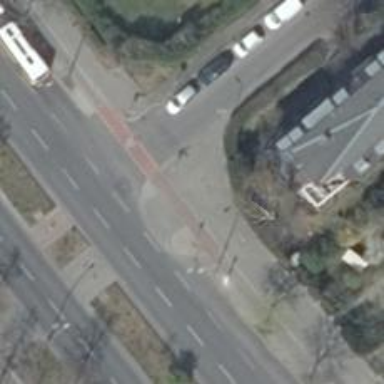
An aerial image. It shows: Uncontrolled footway crossing with pedestrian island.